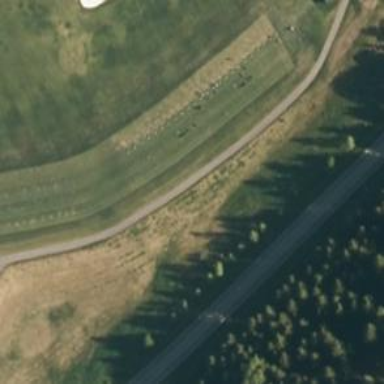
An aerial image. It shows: Path designated for golf carts.